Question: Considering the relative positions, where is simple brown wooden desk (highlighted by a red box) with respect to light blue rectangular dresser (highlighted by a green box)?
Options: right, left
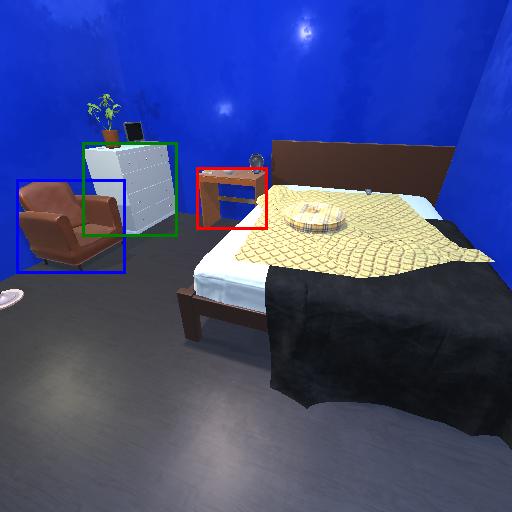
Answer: right